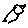
Label: bird